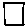
Label: square